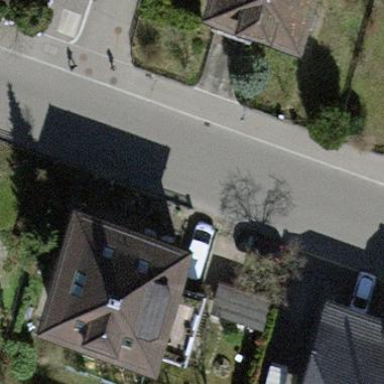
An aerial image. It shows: Building with hipped roof shape.